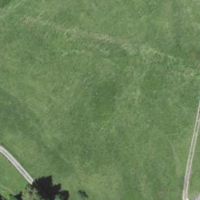
EUNIS habitat code: 25
Species observed at this site:
Climacium dendroides